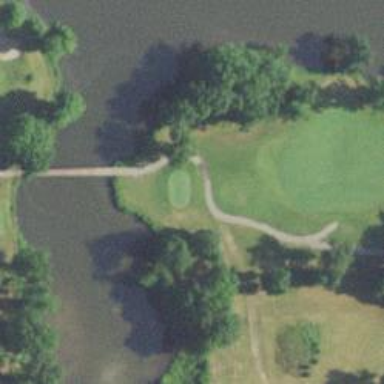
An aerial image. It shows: Path for both road and golf.